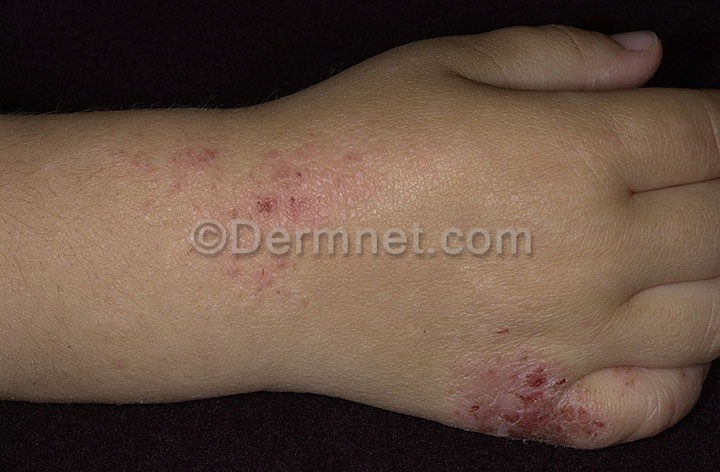
Disease: Atopic Dermatitis Photos